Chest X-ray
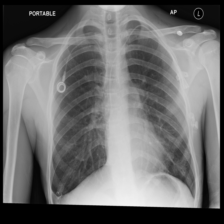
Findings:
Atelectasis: negative
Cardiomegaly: negative
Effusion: negative
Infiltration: negative
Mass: negative
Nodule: negative
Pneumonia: negative
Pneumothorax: negative
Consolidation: negative
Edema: negative
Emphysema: negative
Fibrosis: negative
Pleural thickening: negative
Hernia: negative